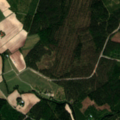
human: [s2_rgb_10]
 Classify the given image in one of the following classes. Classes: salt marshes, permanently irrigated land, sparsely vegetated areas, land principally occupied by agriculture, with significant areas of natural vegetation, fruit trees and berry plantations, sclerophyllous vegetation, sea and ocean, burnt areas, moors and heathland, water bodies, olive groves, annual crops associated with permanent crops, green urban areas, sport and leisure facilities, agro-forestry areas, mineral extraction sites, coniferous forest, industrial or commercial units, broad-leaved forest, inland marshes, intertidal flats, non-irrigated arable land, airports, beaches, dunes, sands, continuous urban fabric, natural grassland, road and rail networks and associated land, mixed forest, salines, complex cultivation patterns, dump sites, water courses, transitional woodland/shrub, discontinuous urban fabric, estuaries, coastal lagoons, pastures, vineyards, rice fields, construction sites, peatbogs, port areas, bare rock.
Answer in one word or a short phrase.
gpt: non-irrigated arable land, coniferous forest, mixed forest